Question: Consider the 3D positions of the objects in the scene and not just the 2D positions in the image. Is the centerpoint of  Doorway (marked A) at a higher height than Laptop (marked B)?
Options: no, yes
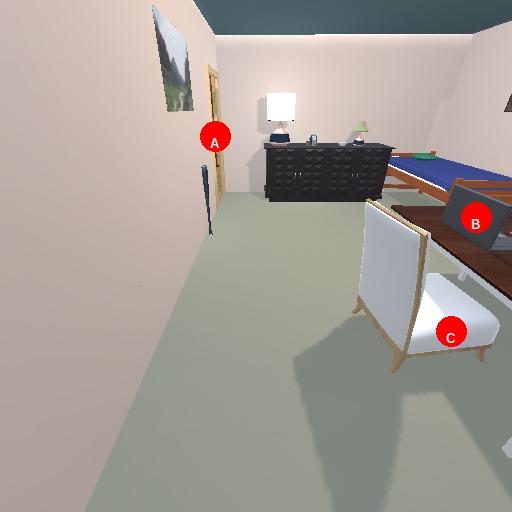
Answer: no